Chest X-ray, AP view. Patient: 57 years old, sex M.
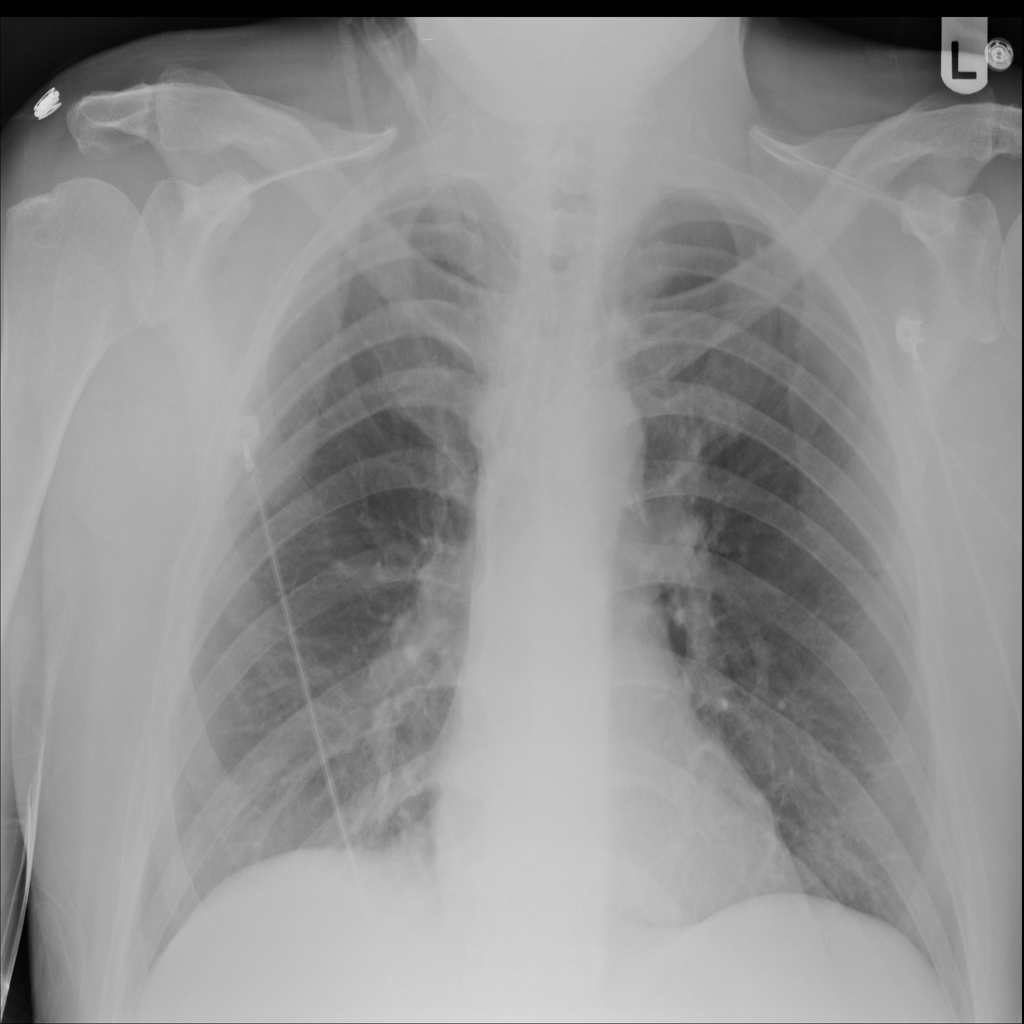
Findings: Atelectasis, Infiltration